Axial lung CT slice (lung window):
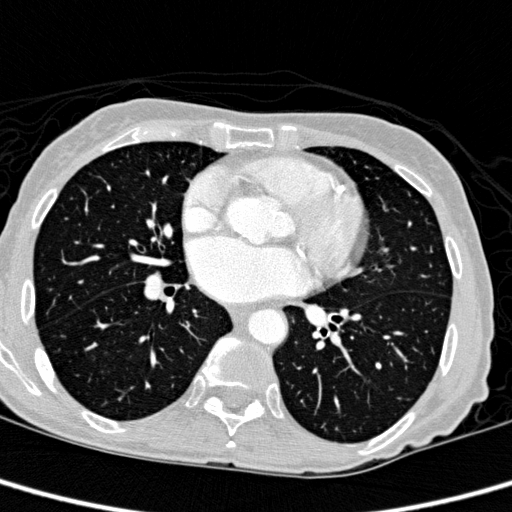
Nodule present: no